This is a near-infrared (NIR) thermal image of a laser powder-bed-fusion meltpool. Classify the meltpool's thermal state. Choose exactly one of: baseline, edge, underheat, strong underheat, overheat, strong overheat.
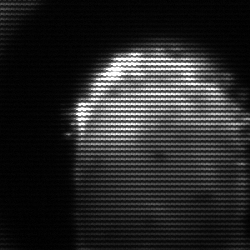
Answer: baseline